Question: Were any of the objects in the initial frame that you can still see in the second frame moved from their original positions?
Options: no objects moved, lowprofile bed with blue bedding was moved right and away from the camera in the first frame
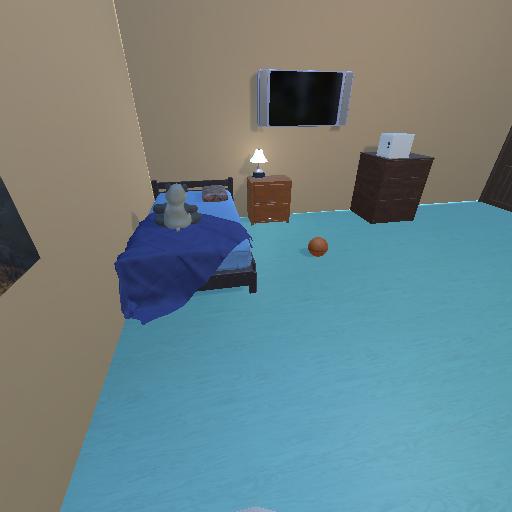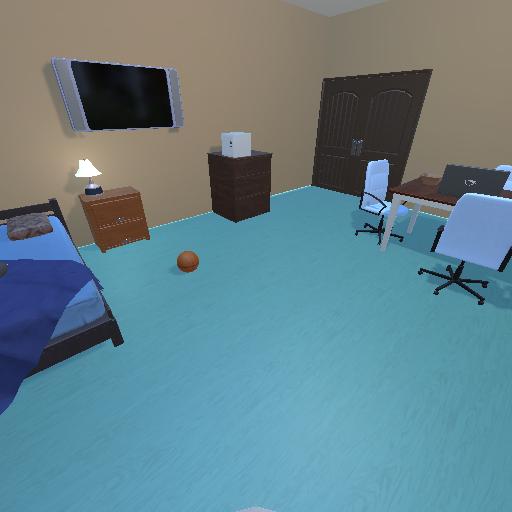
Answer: no objects moved